Question: I created a Crystal report (.rpt file) in Crystal Designer. I configured Page Setup. I want to retrieve e.g. page orientation, page width, page high programmatically in C#. How to do it? Note that I want to retrieve page settings, no print settings. I don't want to edit page settings, I only need to read it.
Following figure shows my page setup:

'PrintOptions.PageContentWidth' and 'PrintOptions.PageContentHeight' in C# have different values.
'''
ReportDocument rp = new ReportDocument();
rp.Load(path_to_my_report_file);
Console.WriteLine(rp.PrintOptions.PageContentHeight);
Console.WriteLine(rp.PrintOptions.PageContentWidth);
'''
Output:
'''
5670
8505
'''
I need to retrieve page width and height to set they in PaperSize ('myPaperSize = new System.Drawing.Printing.PaperSize(name, width, height);')
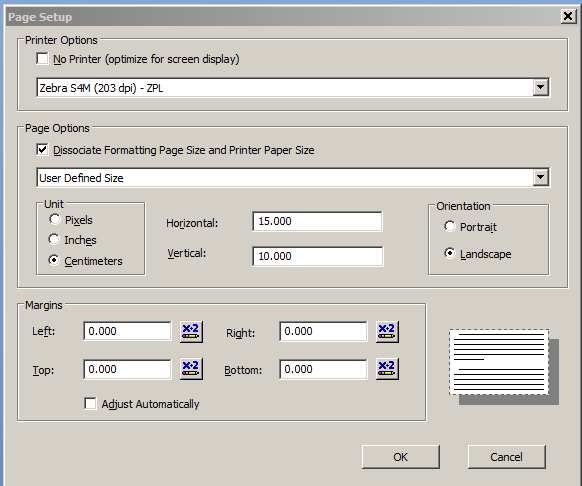
Answer: 'ReportDocument.PrintOptions' should give you the numbers that you need. For example, for the page width, using members of 'PrintOptions':
'''
PageContentWidth + PageMargins.leftMargin + PageMargins.rightMargin
'''
, these values are in <URL>
---
On the other hand, 'System.Drawing.Printing.PaperSize' uses numbers in hundredths of an inch, so you would have to convert:
'''
[Dimension in hundredths of an inch] = [Dimension in TWIPS] / 1440.0 * 100
'''